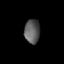
Tissue: lung
Cell type: Fibroblasts
Senescence score: 0.6758
Nuclear area (px): 358
Mean DAPI intensity: 92.159